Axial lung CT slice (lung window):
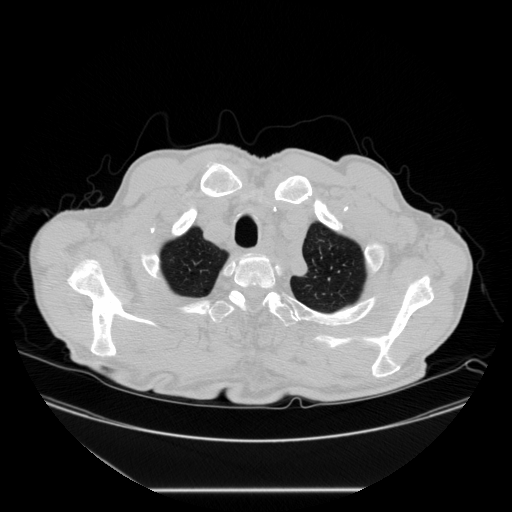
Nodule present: no